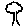
Label: tree